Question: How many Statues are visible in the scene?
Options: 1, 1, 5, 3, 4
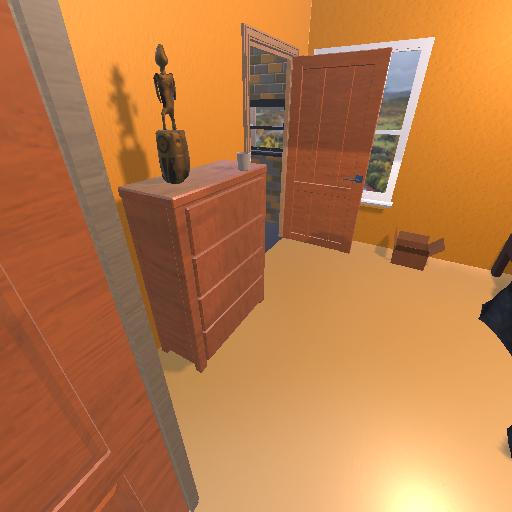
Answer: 1